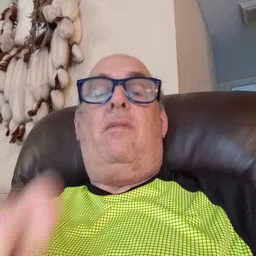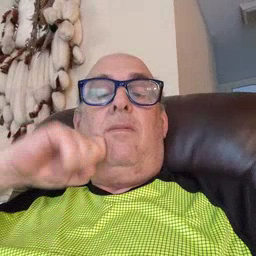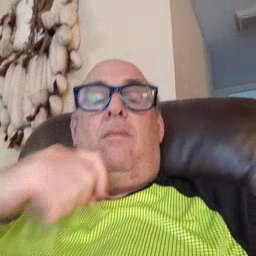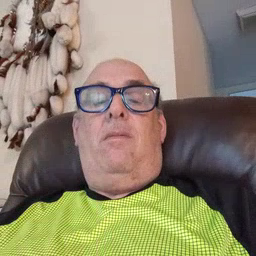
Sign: apple